Question: It is sad to see that science and math is never given enough attention in Android platform. Maybe this is an easy problem, but I'm a total in javascript so I'm struggling to understand how to solve this problem.
What I want to do is simple:
(anyone comes out with other methods which obviously works, I'll consider that as solution also)
WHAT I'VE DONE SO FAR:
I started with using MathJax to put formula into webview () I can reproduce all the functionalities just like that of the standalone <URL>. In that app, a user keys in a string into EditText field and MathJax will render the formula in Latex once user presses a button to confirm.
I don't need user to confirm. I thought this should be easier because there is no user-interaction, but somehow the equation never gets displayed. I know I must be missing something because the codes in the standalone MathJax is meant for user input. Which part of the code should I modify to directly render an equation from a string, say, \sqrt{b^2-4ac} ? Here is the initial header for webview:
'''
WebView w = (WebView) findViewById(R.id.webview);
w.getSettings().setJavaScriptEnabled(true);
w.getSettings().setBuiltInZoomControls(true);
w.loadDataWithBaseURL("http://bar", "<script type='text/x-mathjax-config'>"
+"MathJax.Hub.Config({ showMathMenu: false, "
+"jax: ['input/TeX','output/HTML-CSS'], "
+"extensions: ['tex2jax.js'], "
+"TeX: { extensions: ['AMSmath.js','AMSsymbols.js',"
+"'noErrors.js','noUndefined.js'] } "
+"});</script>"
+"<script type='text/javascript' "
+"src='file:///android_asset/MathJax/MathJax.js'"
+"></script><span id='math'></span>","text/html","utf-8","");
'''
And here is how the original webview loads when user presses a button after input to edittext:
'''
WebView w = (WebView) findViewById(R.id.webview);
EditText e = (EditText) findViewById(R.id.edit);
w.loadUrl("javascript:document.getElementById('math').innerHTML='\\["
+doubleEscapeTeX(e.getText().toString())
+"\\]';");
w.loadUrl("javascript:MathJax.Hub.Queue(['Typeset',MathJax.Hub]);");
private static String doubleEscapeTeX(String s) {
String t="";
for (int i=0; i < s.length(); i++) {
if (s.charAt(i) == ''') t += '\';
if (s.charAt(i) != '
') t += s.charAt(i);
if (s.charAt(i) == '\') t += "\";
}
return t;
}
'''
I attempted to replace with a hard-coded string
'''
w.loadUrl("javascript:document.getElementById('math').innerHTML='\\["
+doubleEscapeTeX("sample string")
+"\\]';");
'''
but it doesn't work, the text '"sample string"' won't even show up in the webview.
To elaborate on his answer, this is an example on how to set a sentence in plain text and then display a formatted equation in display form (all in a single webview):
Replace the last line above at
'''
+"></script><span id='math'></span>","text/html","utf-8","");
'''
with
'''
+"></script><span id='text'>This is plain text.</span> <span id='math'></span>", "text/html", "utf-8", "");
'''
Then call
'''
w.setWebViewClient(new WebViewClient() {
@Override
public void onPageFinished(WebView view, String url) {
super.onPageFinished(view, url);
if (!url.startsWith("http://bar"))
return;
w.loadUrl("javascript:document.getElementById('math').innerHTML='\\["
+doubleEscapeTeX("\sqrt{b^2-4ac}") + "\\]';");
w.loadUrl("javascript:MathJax.Hub.Queue(['Typeset',MathJax.Hub]);");
}
});
'''
This will set a string in normal font and center-display the formula  in webview.
Starting with Android KitKat, you have to replace all the lines 'loadUrl(...)' with 'evaluateJavascript(...)'. But this is only available for KitKat (API 19 or above), so you need to do an SDK version check first. For example:
'''
if (android.os.Build.VERSION.SDK_INT < 19) {
w.loadUrl("javascript:MathJax.Hub.Queue(['Typeset',MathJax.Hub]);");
} else {
w.evaluateJavascript("javascript:MathJax.Hub.Queue(['Typeset',MathJax.Hub]);",null);
}
'''
Because there are folders changes, previous code won't work on latest version of MathJax. Besides, the recommended way to minimalize the size of local MathJax is now using <URL>.
Assuming you have successfully reduced the size of MathJax, and assuming output of HTML-CSS, here is a simple version that can load MathJax:
'''
@Override
public void onCreate(Bundle savedInstanceState) {
super.onCreate(savedInstanceState);
setContentView(R.layout.main);
final WebView w = (WebView) findViewById(R.id.webview);
w.getSettings().setJavaScriptEnabled(true);
w.getSettings().setBuiltInZoomControls(true);
String Url = "</style>"
+ "<script type='text/x-mathjax-config'>"
+ " MathJax.Hub.Config({" + " showMathMenu: false,"
+ " jax: ['input/TeX','output/HTML-CSS', 'output/CommonHTML'],"
+ " extensions: ['tex2jax.js','MathMenu.js','MathZoom.js', 'CHTML-preview.js'],"
+ " tex2jax: { inlineMath: [ ['$','$'] ], processEscapes: true },"
+ " TeX: {" + " extensions:['AMSmath.js','AMSsymbols.js',"
+ " 'noUndefined.js']" + " }"
+ " });"
+ "</script>"
+ "<script type='text/javascript' src='file:///android_asset/MathJax/MathJax.js'>"
+ "</script>"
+ "<p style="line-height:1.5; padding: 16 16" align="justify">"
+ "<span >";
// Demo display equation
url += "This is a display equation: $$P=
rac{F}{A}$$";
url += "This is also an identical display equation with different format:\[P=\frac{F}{A}\]";
// equations aligned at equal sign
url += "You can also put aligned equations just like Latex:";
String align = "\begin{aligned}"
+ "F\; &= P \times A \\ "
+ "&= 4000 \times 0.2\\"
+ "&= 800\; \text{N}\end{aligned}";
url += align;
url += "This is an inline equation \sqrt{b^2-4ac}.";
// Finally, must enclose the brackets
url += "</span></p>";
mWebView.loadDataWithBaseURL("http://bar", url, "text/html", "utf-8", "");
mWebView.setWebViewClient(new WebViewClient() {
@Override
public void onPageFinished(WebView view, String url) {
super.onPageFinished(view, url);
if (!url.startsWith("http://bar")) return;
if (Build.VERSION.SDK_INT < Build.VERSION_CODES.KITKAT) {
view.loadUrl(JAVASCRIPT);
} else {
view.evaluateJavascript(JAVASCRIPT, null);
}
}
});
}
'''
Unlike Joes's answer, there is no need to separate text or math types, MathJax will just format them accordingly.
However, it appears that there is a bug that webview in KitKat devices cannot render capital letter "A". Anyone who knows a way is welcome to provide a workaround for this.
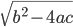
Answer: If I understand your problem correctly, it seems the issue is due to the MathJax library has not completed loading (from the 'loadDataWithBaseURL()' call) when you call the additional 'loadUrl()'s to display the formula. The simplest fix is to wait for the 'onPageFinished()' callback to make the call.
For example, the following code seems to work fine on mine:
'''
/** Called when the activity is first created. */
@Override
public void onCreate(Bundle savedInstanceState) {
super.onCreate(savedInstanceState);
setContentView(R.layout.main);
final WebView w = (WebView) findViewById(R.id.webview);
w.getSettings().setJavaScriptEnabled(true);
w.getSettings().setBuiltInZoomControls(true);
w.loadDataWithBaseURL("http://bar", "<script type='text/x-mathjax-config'>"
+ "MathJax.Hub.Config({ "
+ "showMathMenu: false, "
+ "jax: ['input/TeX','output/HTML-CSS'], "
+ "extensions: ['tex2jax.js'], "
+ "TeX: { extensions: ['AMSmath.js','AMSsymbols.js',"
+ "'noErrors.js','noUndefined.js'] } "
+ "});</script>"
+ "<script type='text/javascript' "
+ "src='file:///android_asset/MathJax/MathJax.js'"
+ "></script><span id='math'></span>", "text/html", "utf-8", "");
w.setWebViewClient(new WebViewClient() {
@Override
public void onPageFinished(WebView view, String url) {
super.onPageFinished(view, url);
if (!url.startsWith("http://bar")) return;
w.loadUrl("javascript:document.getElementById('math').innerHTML='\\["
+ doubleEscapeTeX("sample string") + "\\]';");
w.loadUrl("javascript:MathJax.Hub.Queue(['Typeset',MathJax.Hub]);");
}
});
}
'''
: To accommodate additional output in the WebView, I would suggest adding HTML elements to the initial 'loadDataWithBaseURL()' call. So for the example above, instead of this line at the end:
'''
+ "></script><span id='math'></span>", "text/html", "utf-8", "");
'''
We can do something like the following:
'''
+ "></script><span id='text'>Formula:</span>"
+ "<span id='math'></span>", "text/html", "utf-8", "");
'''
Additionally, if you need to update that part interactively afterward, you can use the same mechanism that we used for the "math" part, something like:
'''
w.loadUrl("javascript:document.getElementById('text').innerHTML='"
+ newText + "';");
'''
You can also use other HTML elements (instead of the '<span>' that we use above) if you want to have specific styling/formatting.